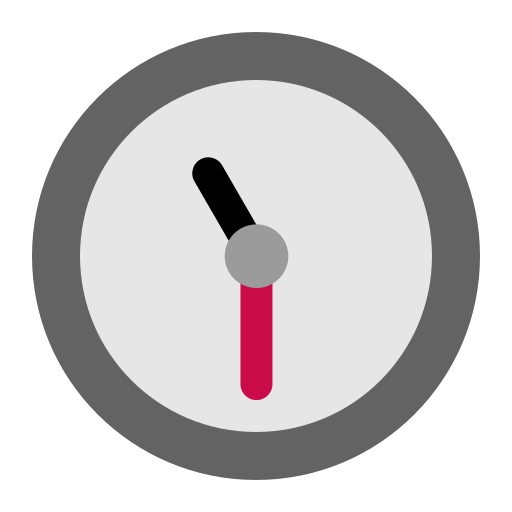
eleven thirty flat